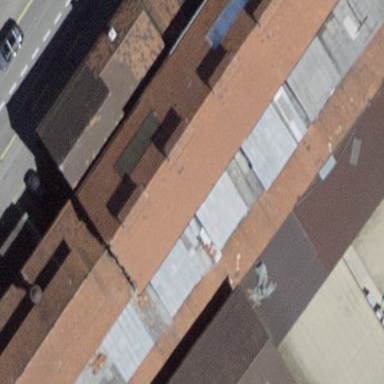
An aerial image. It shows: Building housing car shop.